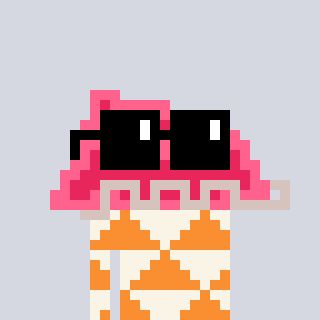
a pixel art character with square black sunglasses, a retainer-shaped head and a orange-colored body on a cool background